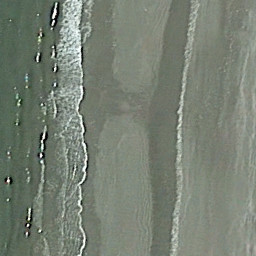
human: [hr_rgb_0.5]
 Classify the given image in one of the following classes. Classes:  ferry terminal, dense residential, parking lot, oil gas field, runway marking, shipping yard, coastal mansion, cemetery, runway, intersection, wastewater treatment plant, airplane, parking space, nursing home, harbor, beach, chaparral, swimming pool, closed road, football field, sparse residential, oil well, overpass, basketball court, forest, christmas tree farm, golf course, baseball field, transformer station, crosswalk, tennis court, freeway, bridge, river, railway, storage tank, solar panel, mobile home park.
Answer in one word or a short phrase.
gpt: beach